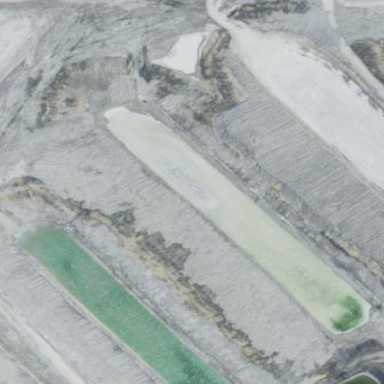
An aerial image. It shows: Salt pond.